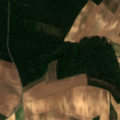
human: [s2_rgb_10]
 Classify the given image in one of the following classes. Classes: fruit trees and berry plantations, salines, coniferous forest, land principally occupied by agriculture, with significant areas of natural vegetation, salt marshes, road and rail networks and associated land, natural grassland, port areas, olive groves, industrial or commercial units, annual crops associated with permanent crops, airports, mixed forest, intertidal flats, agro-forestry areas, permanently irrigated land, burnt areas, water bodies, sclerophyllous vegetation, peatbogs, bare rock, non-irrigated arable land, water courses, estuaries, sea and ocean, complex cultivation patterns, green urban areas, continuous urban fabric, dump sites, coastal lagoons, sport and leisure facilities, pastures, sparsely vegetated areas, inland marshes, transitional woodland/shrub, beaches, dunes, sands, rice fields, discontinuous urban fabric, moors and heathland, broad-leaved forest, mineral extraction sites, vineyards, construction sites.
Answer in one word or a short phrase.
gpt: non-irrigated arable land, vineyards, broad-leaved forest